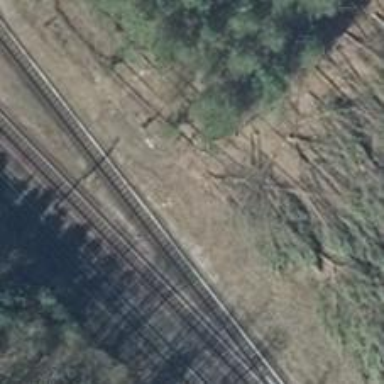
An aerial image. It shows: Abandoned railway yard is depicted.